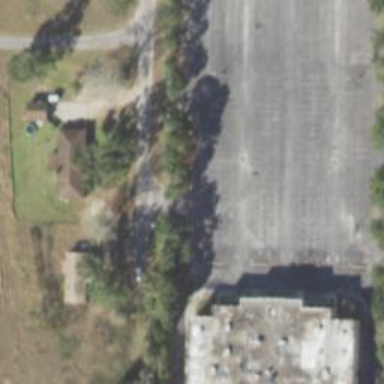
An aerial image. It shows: Parking space is available.